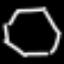
Label: octagon